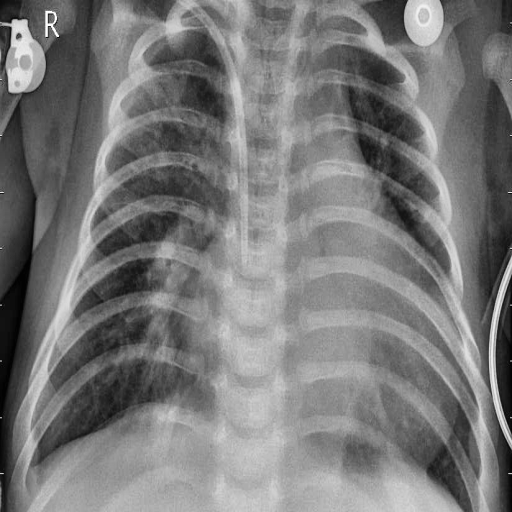
Finding: PNEUMONIA